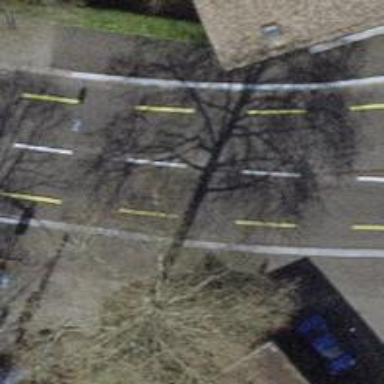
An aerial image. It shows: Asphalt road with primary highway designation. It includes separate cycle lane and sidewalk.